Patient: sex M, age 67
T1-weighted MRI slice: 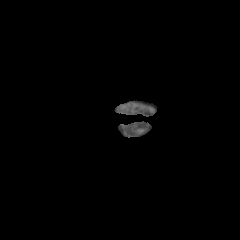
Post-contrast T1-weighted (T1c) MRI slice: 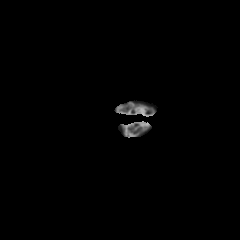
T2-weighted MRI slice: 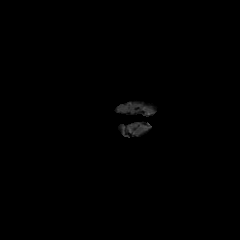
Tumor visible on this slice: no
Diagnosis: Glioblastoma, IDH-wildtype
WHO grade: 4